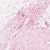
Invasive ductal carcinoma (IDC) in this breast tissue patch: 0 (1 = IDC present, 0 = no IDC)